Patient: sex M, age 66
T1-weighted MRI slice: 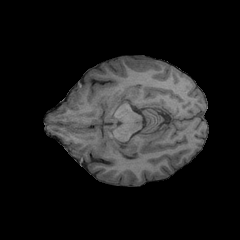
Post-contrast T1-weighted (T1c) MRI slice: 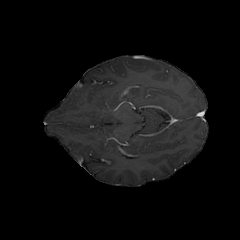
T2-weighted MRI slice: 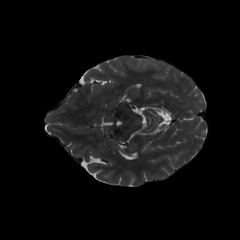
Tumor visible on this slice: no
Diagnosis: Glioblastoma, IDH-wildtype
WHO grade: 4